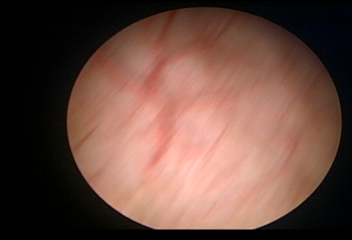
Modality: WLC
Class: Normal mucosa
Bladder cancer association: No